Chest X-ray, PA view. Patient: 30 years old, sex F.
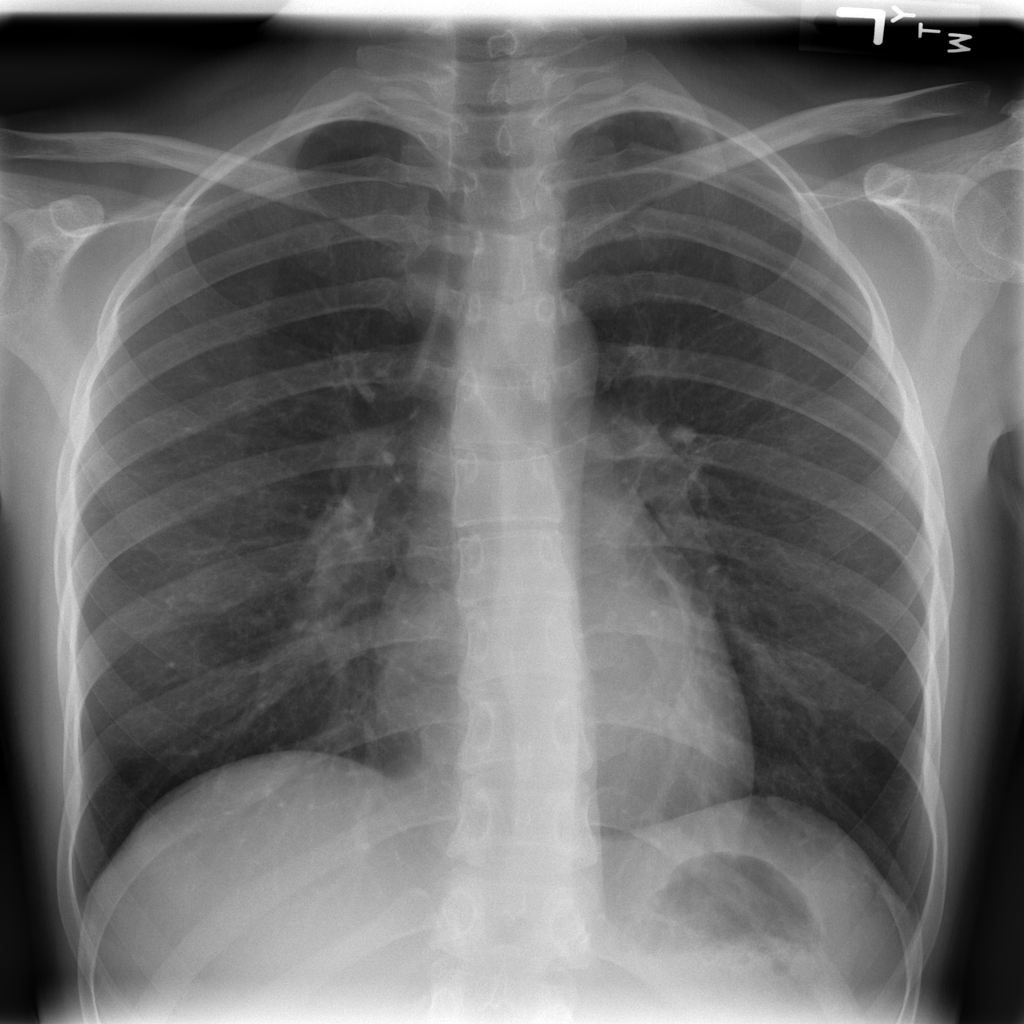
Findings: No Finding